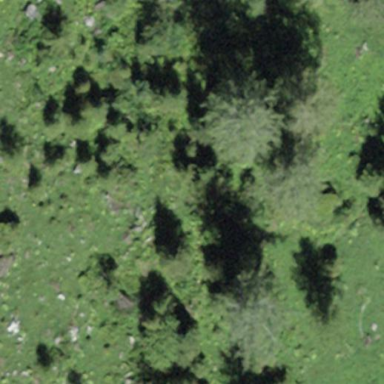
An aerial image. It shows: Forest area.